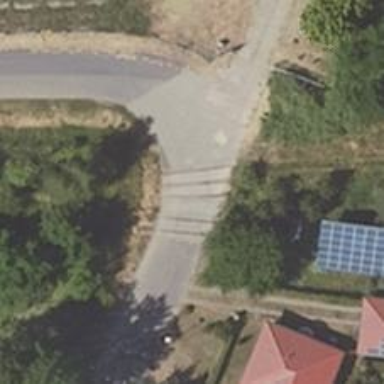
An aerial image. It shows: Abandoned railway yard.